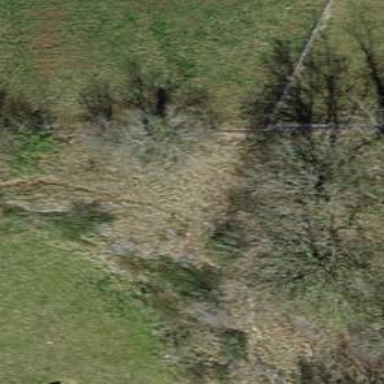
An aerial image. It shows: Mixed leaf-type tree in natural setting.